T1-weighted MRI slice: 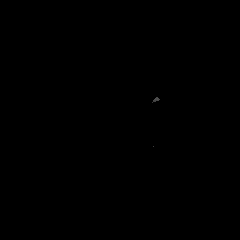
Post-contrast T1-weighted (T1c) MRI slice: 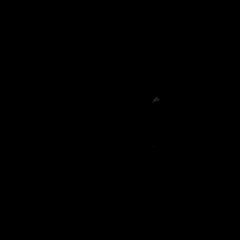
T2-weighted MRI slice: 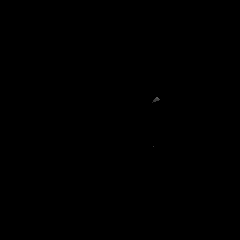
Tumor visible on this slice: no